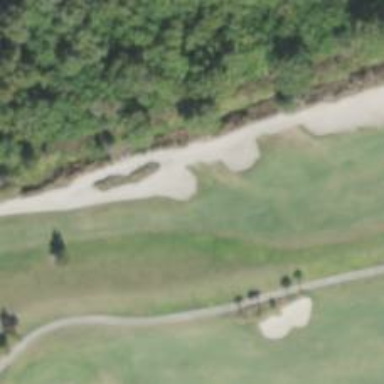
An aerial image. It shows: Golf hole.